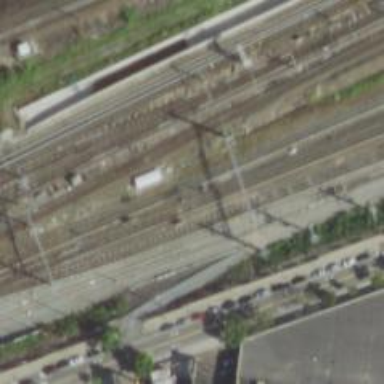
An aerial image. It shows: Electrified railway yard with rail tracks.